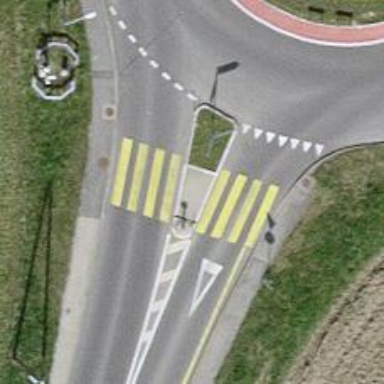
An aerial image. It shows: Uncontrolled crossing with pedestrian island.